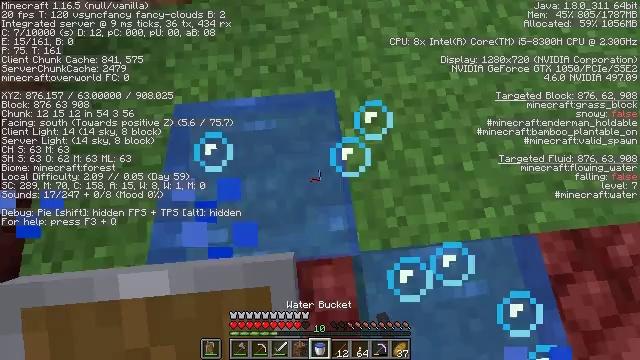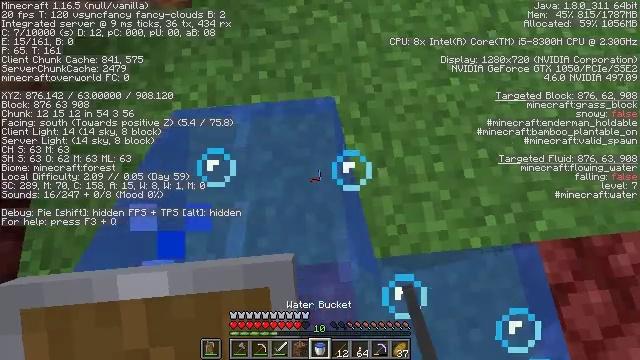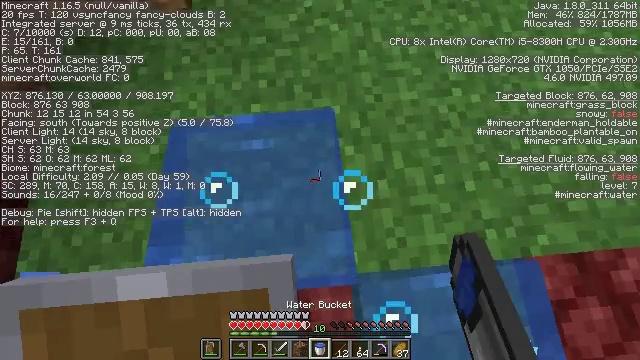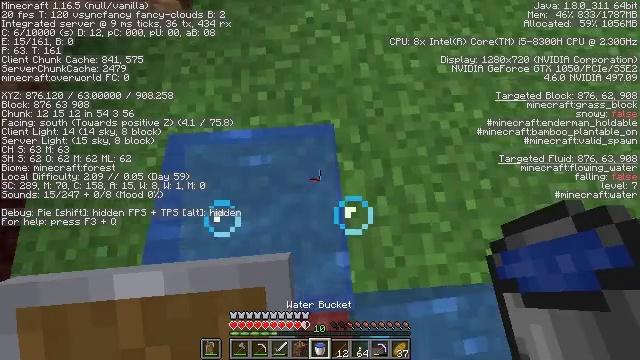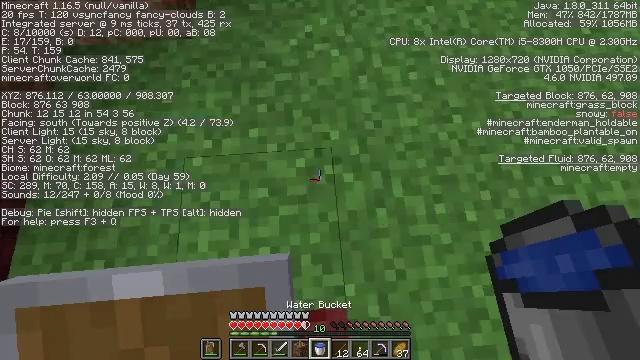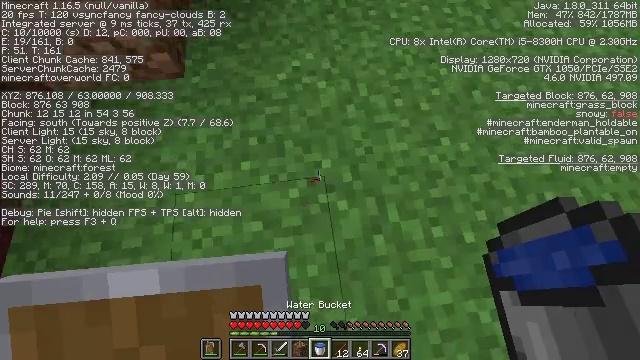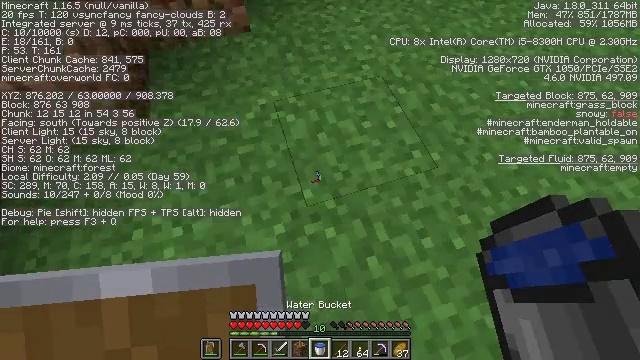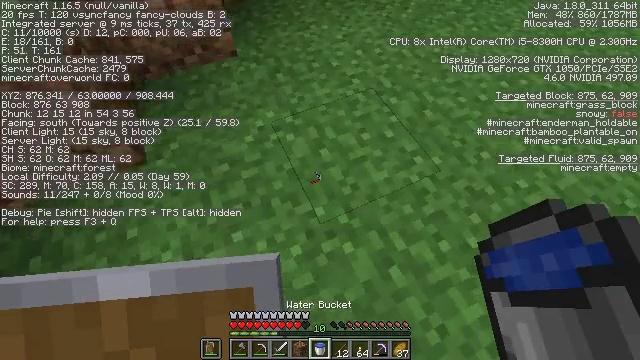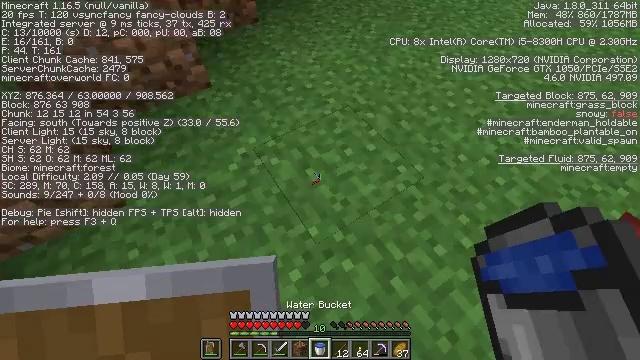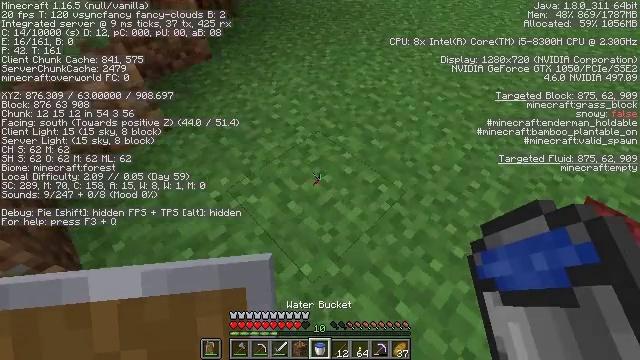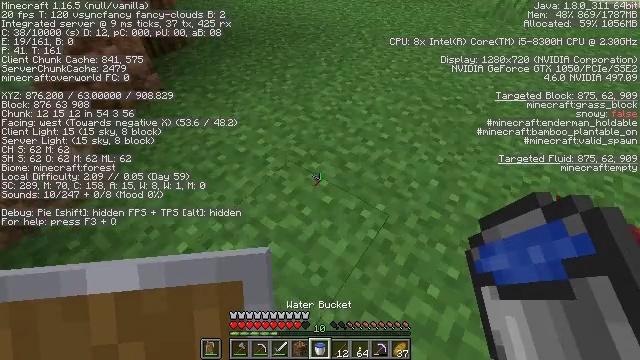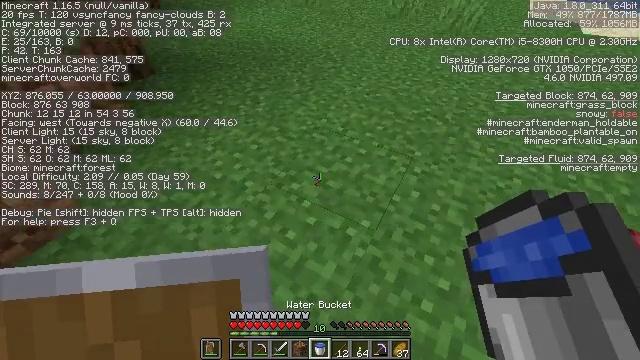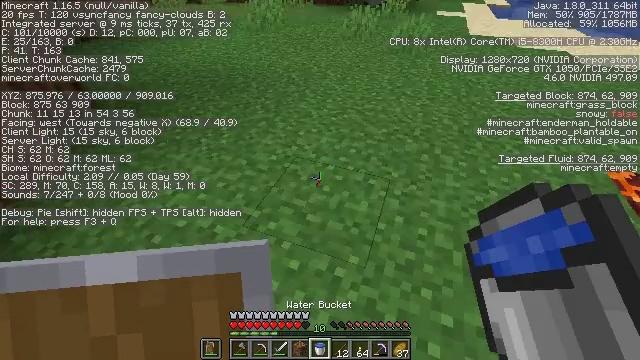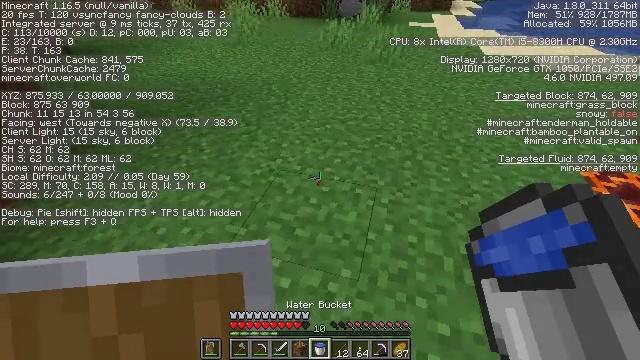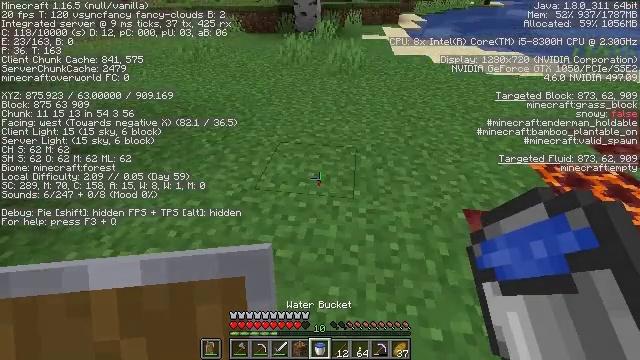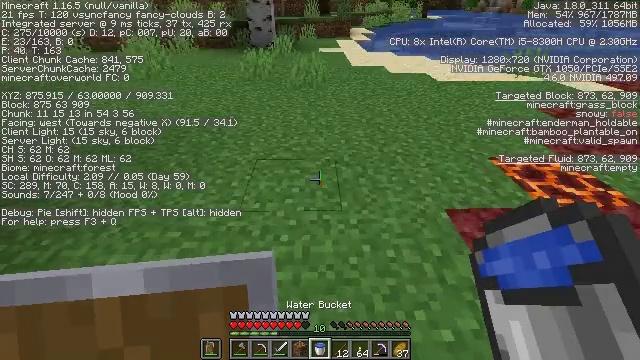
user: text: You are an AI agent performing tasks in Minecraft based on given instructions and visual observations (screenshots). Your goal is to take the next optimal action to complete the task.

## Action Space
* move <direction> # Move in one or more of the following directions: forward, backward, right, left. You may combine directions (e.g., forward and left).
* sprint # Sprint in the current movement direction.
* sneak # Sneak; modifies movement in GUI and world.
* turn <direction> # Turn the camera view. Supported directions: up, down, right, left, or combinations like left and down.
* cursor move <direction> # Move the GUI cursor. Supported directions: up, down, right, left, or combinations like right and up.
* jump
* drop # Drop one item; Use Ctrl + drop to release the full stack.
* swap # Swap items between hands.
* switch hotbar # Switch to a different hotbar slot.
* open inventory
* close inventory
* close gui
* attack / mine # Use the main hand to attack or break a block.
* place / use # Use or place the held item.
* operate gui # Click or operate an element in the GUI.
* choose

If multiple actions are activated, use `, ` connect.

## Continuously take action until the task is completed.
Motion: motion action
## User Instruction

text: Mine the gold block with a pickaxe.
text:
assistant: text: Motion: no_op
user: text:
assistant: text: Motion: no_op
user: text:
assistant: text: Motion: no_op
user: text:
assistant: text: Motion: turn up
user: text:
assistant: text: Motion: turn right and up
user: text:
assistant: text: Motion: move left, turn right and up
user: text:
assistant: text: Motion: move left, turn right and up
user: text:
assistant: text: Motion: move forward, turn right and up
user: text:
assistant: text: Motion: move forward, turn right and up
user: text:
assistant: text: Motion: move forward, turn right and up
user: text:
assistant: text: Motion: move forward, turn right and up
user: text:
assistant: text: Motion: turn right and up
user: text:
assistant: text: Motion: turn right and up
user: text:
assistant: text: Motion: move left, turn right and up
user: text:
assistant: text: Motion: move left, turn right and up
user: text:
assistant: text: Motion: move left, turn right and up
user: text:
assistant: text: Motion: move forward and move left, turn right and up
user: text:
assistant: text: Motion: move forward and move left, turn right and up
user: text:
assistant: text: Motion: move forward and move left
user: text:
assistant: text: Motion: move left
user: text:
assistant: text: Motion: move left
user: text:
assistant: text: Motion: no_op
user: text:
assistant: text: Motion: no_op
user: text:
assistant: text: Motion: no_op
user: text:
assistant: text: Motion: turn right
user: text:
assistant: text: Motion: move left, turn right and up
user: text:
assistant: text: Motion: move forward and move left, turn right
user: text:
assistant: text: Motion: move forward and move left, turn right and up
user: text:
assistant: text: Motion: move forward and move left, turn right
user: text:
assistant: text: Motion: move forward and move left, turn right